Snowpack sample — Loveland Pass, Silver Plume, Colorado, USA (2/11/26, 12:00 PM MST)
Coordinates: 39.663, -105.886
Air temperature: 35 °F
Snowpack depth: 82 cm
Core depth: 40 cm
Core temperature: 23 °F
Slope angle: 13°, slope face: 12°
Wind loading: high
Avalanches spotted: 1
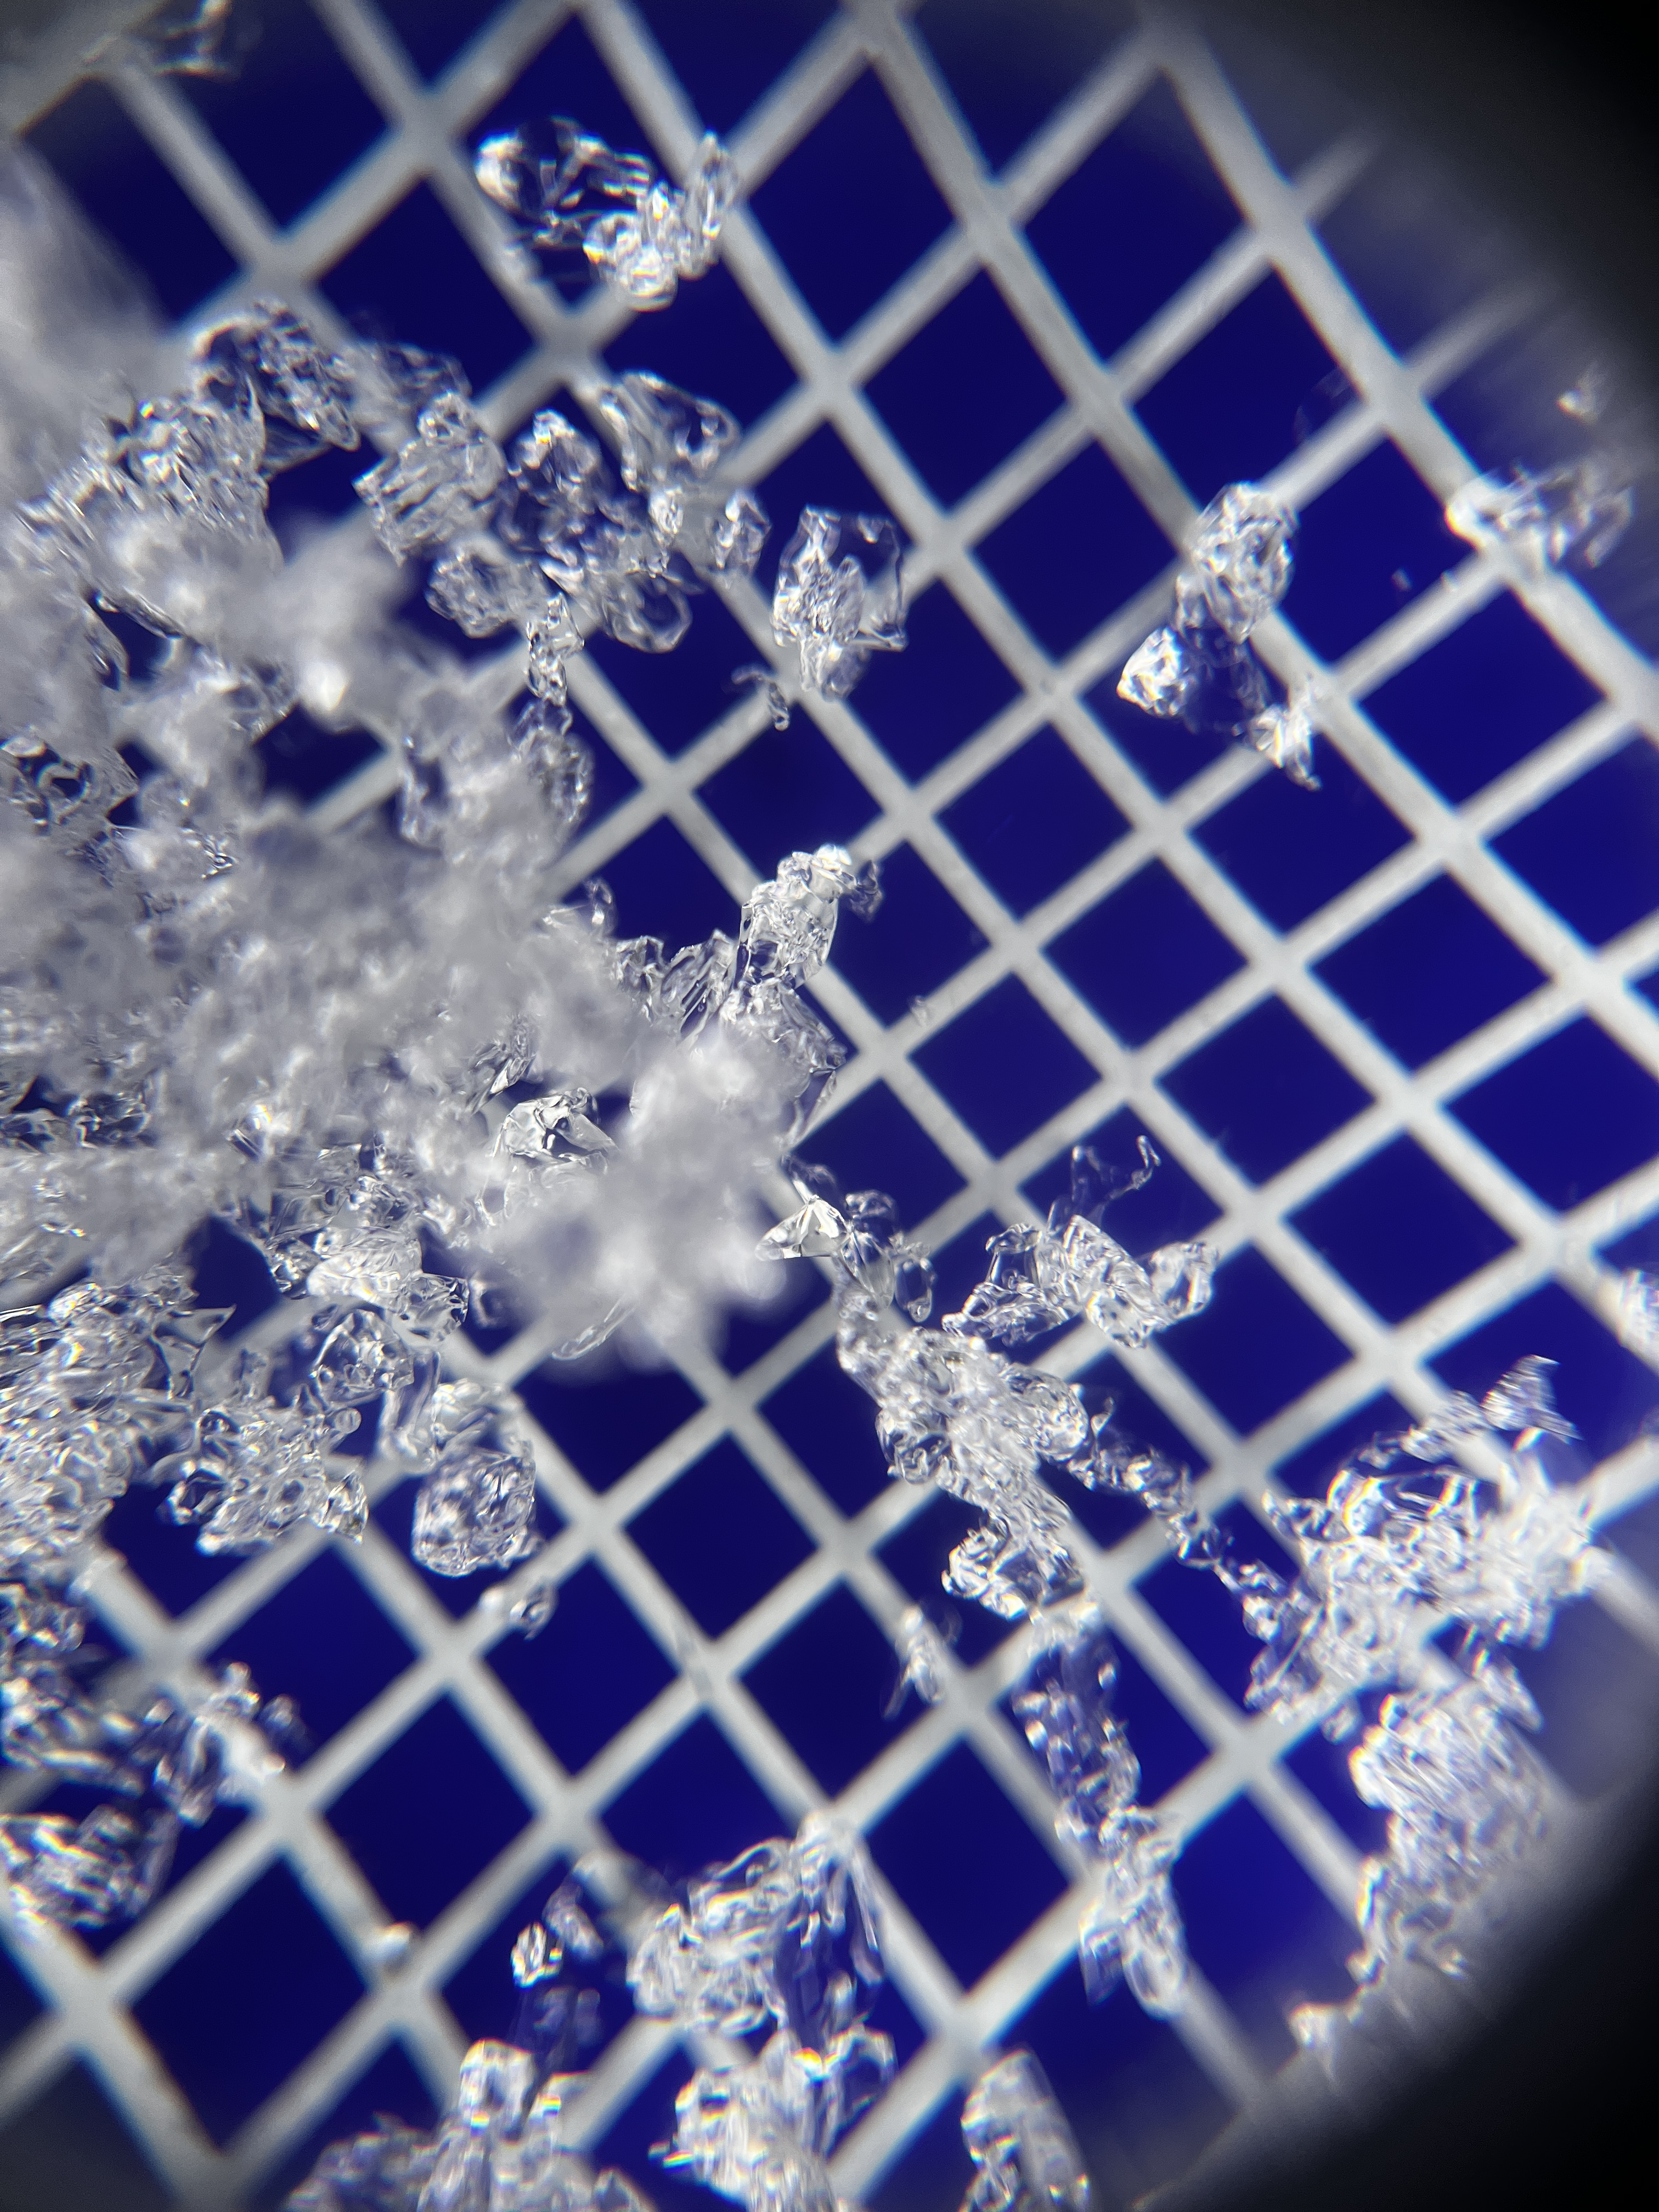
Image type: magnified_profile
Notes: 1 small avalanche spotted on the north side of the bowl, lots of wind loading